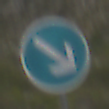
Verkehrszeichen: VorgeschriebeneVorbeifahrtRechts
Umgebung: Outdoor, Nature
Tageszeit: Midday
Wetter: Overcast
Licht: Natural
Jahreszeit: NotSpecified
Kontrast: LowContrast